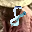
Label: 8